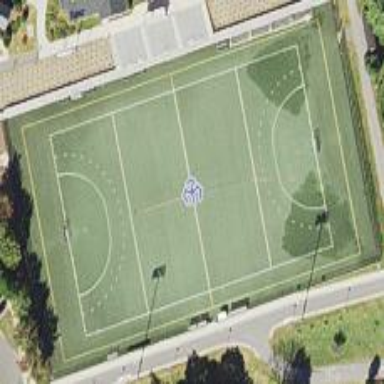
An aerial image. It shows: Field hockey pitch where players can enjoy the sport.